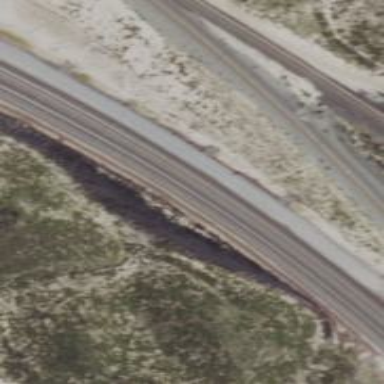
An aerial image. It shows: Railway track.